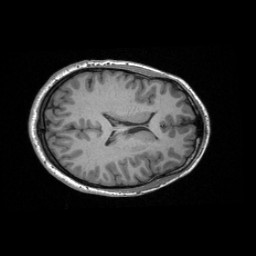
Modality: T1w
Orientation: axial
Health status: healthy
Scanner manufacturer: siemens
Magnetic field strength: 3 T
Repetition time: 2.3 s
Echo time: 0.00287 s